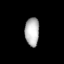
Tissue: lung
Cell type: Epithelial cells
Senescence score: 0.1613
Nuclear area (px): 396
Mean DAPI intensity: 183.194